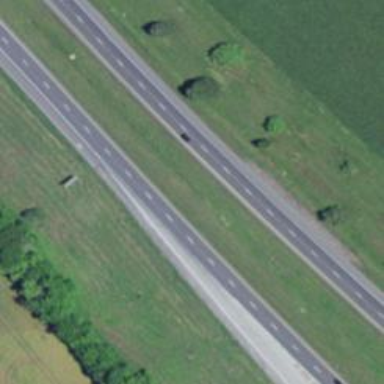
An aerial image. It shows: Motorway junction.